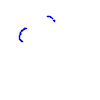
Particle: proton